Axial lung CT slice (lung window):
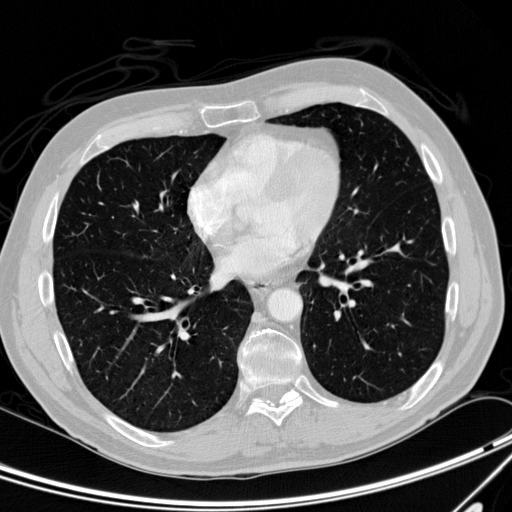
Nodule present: no